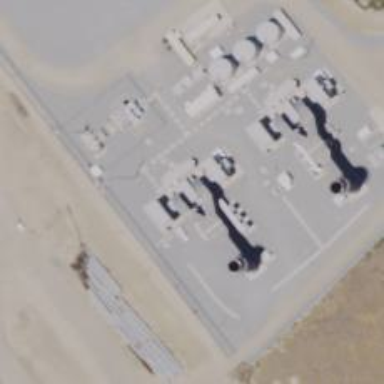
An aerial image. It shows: Gas-powered generator. It is gas turbine type generator.